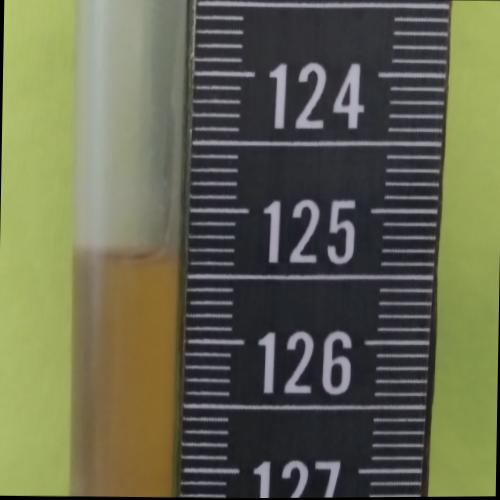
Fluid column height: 125.3 cm